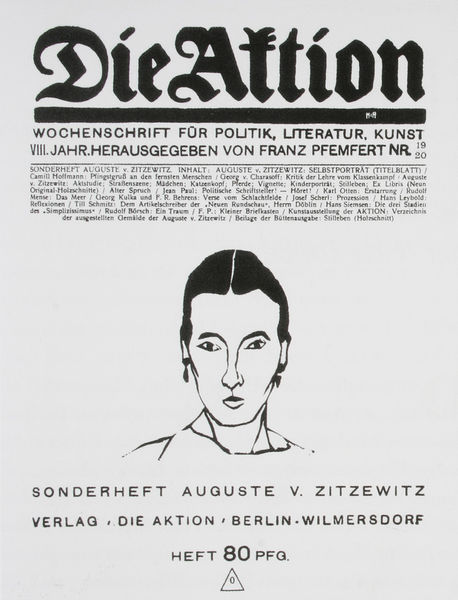
Titel: Sonderheft der Wochenzeitschrift "Die Aktion" - Selbstporträt der Augusta von Zitzewitz
Institution: (Privatarchiv)
Schlagwörter: kopf, weiß, frau, haar, mund, nase, schwarz, zeichnung, blick, expressionismus, augen, gesicht, bildnis, porträt, figur, ohrringe, augenbrauen, frontal, mittelscheitel, ohren, scheitel, holzschnitt, schrift, grafik, graphik, monochrom, balken, deutsch, augenbraue, berlin, druck, schwarz-weiß, stich, titel, auguste, seite, illustration, text, zeitschrift, zeitung, plakat, überschrift, titelblatt, deckblatt, heft, titelseite, zeilen, preis, wochenschrift, abbildung, august, protrait, aktion, auchen, sonderdruck, sonderheft, zitzewitz, zizewitz, printmedium, auguste v. zitzewitz